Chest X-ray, PA view. Patient: 14 years old, sex F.
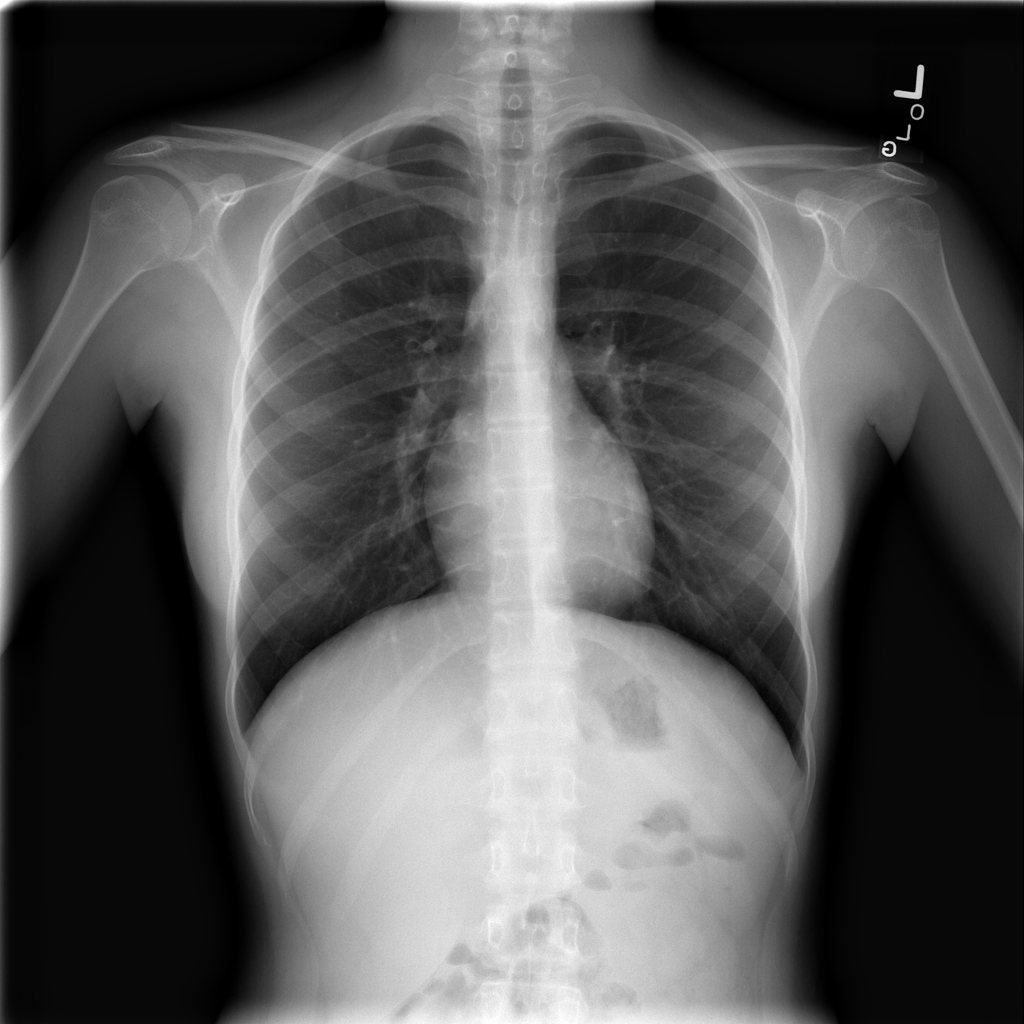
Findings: No Finding